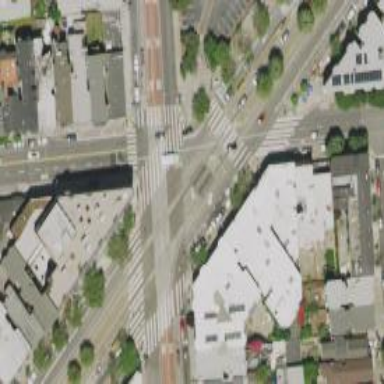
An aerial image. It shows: Railway crossing.